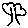
Label: tree